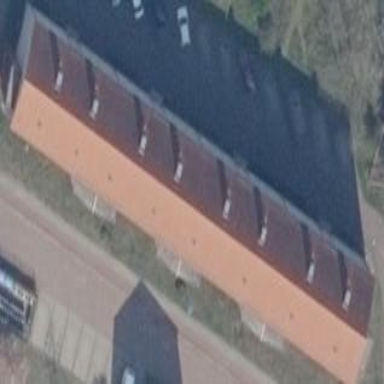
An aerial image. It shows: Residential apartments with gabled roof.